Question: Am having trouble getting the Atom feed function to work on my blog. I am using the Kaminari plug-in to paginate my articles - 6 per page. With the code below, when a user clicks on the RSS Feed image they are asked to log-in instead of subscribing to the feed! Any help would be appreciated with this issue...

<%= auto_discovery_link_tag(:atom, feed_path, { :title => "My ATOM Feed" }) %>
<%= image_tag("feed.png", {:alt => 'Atom feed', :class=>"feed"}) %>Subscribe
'''
match '/feed' => 'articles#feed', :as => :feed, :defaults => { :format => 'atom' }
'''
'''
class ArticlesController < ApplicationController
before_filter :authenticate_user!, :except => [:index, :show]
# GET /articles
# GET /articles.xml
# display articles on the home page
def index
@articles = Article.published.page(params[:page]).per(6).ordered
respond_to do |format|
format.html # index.html.erb
format.xml { render :xml => @articles }
format.atom { render :atom => @articles }
end
end
# GET /articles/1
# GET /articles/1.xml
def show
@article = Article.find(params[:id])
@comment = Comment.new(:article=>@article)
respond_to do |format|
format.html # show.html.erb
format.xml { render :xml => @article }
end
end
# GET /articles/new
# GET /articles/new.xml
def new
@article = Article.new
respond_to do |format|
format.html # new.html.erb
format.xml { render :xml => @article }
end
end
# GET /articles/1/edit
def edit
@article = Article.find(params[:id])
authorize! :edit, @article
end
# POST /articles
# POST /articles.xml
def create
#authorize! :create, @article
@article = Article.new(params[:article])
@article.user_id = current_user.id
respond_to do |format|
if @article.save
format.html { redirect_to(@article, :notice => 'Worry was successfully created.') }
format.xml { render :xml => @article, :status => :created, :location => @article }
else
format.html { render :action => "new" }
format.xml { render :xml => @article.errors, :status => :unprocessable_entity }
end
end
end
# PUT /articles/1
# PUT /articles/1.xml
def update
@article = Article.find(params[:id])
authorize! :update, @article
respond_to do |format|
if @article.update_attributes(params[:article])
format.html { redirect_to(@article, :notice => 'Worry was successfully updated.') }
format.xml { head :ok }
else
format.html { render :action => "edit" }
format.xml { render :xml => @article.errors, :status => :unprocessable_entity }
end
end
end
# DELETE /articles/1
# DELETE /articles/1.xml
def destroy
@article = Article.find(params[:id])
authorize! :destroy, @article
@article.destroy
respond_to do |format|
format.html { redirect_to(articles_url) }
format.xml { head :ok }
end
end
end
'''
'''
atom_feed :language => 'en-US' do |feed|
feed.title "mysite.com"
feed.updated(@articles.blank? ? Time.now : @articles.first.created_at)
@articles.each do |article|
feed.entry article, :published => article.accepted do |entry|
entry.title article.title
entry.author do |author|
author.name article.user.fullname
end
end
end
end
'''
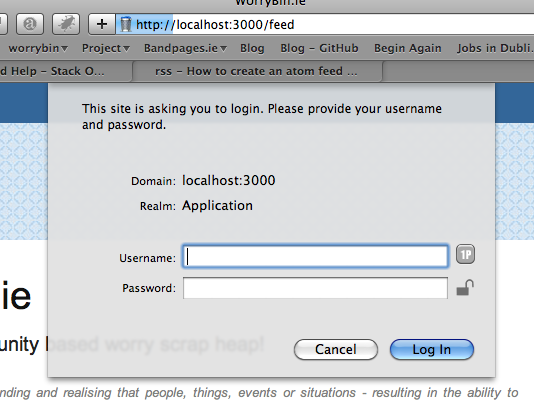
Answer: Update this line in your 'articles_controller':
'''
before_filter :authenticate_user!, :except => [:index, :show]
'''
... with:
'''
before_filter :authenticate_user!, :except => [:index, :show, :feed]
'''
This will prevent the request for authentication.